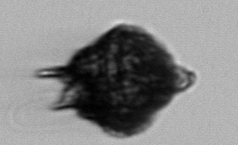
Label: Gonyaulax